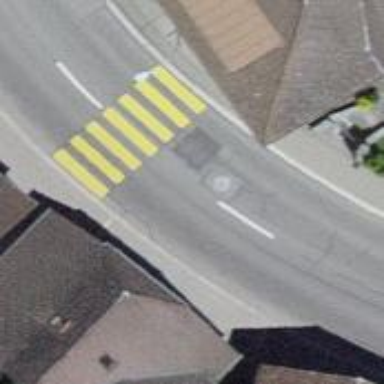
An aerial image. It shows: Zebra crossing on the road.